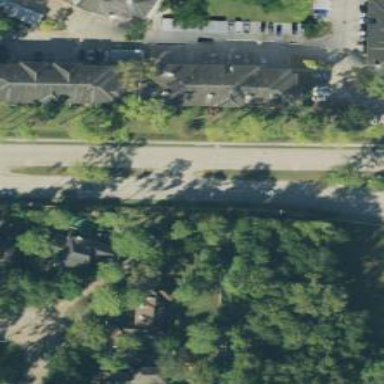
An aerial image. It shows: Secondary road.